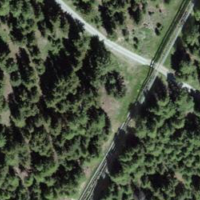
EUNIS habitat code: 43
Species observed at this site:
Cyaniris semiargus